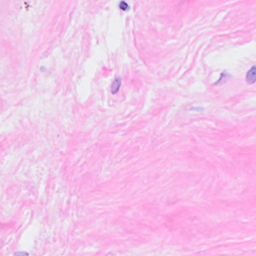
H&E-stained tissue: Breast